Question: Using different browsers from a german computer i get always english 'en' is preferred language and german 'de' as the second. What is the reason for this behaviour?

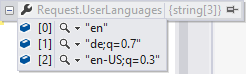
Answer: I think it depends on what language was selected during the first install of the browser. You should be able to change the language preference order in the browser settings.